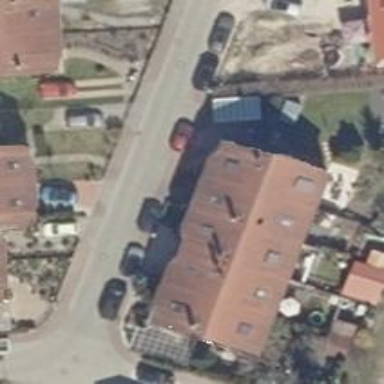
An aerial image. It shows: Terrace building.